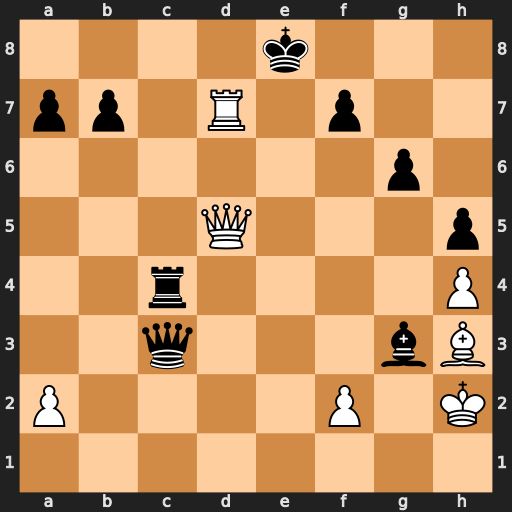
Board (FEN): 4k3/pp1R1p2/6p1/3Q3p/2r4P/2q3bB/P4P1K/8
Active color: w
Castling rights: -
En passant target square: -
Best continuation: fxg3 Qb2+ Bg2 Rxh4+ gxh4